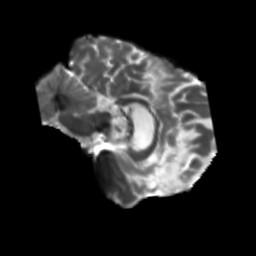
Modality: T2w
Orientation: sagittal
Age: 62
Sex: female
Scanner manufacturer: siemens
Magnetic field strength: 3 T
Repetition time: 5.25 s
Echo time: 0.08 s